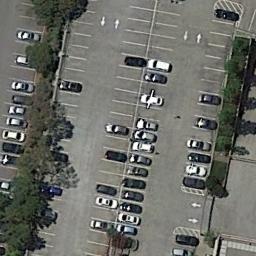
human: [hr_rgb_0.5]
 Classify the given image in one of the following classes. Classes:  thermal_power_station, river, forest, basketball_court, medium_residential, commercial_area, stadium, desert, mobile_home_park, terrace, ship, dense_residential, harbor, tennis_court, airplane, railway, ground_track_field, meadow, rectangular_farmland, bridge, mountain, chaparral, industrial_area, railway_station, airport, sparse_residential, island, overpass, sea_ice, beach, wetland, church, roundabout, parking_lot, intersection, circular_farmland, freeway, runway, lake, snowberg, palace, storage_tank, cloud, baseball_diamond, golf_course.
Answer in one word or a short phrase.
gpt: parking_lot